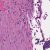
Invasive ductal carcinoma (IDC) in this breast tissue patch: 1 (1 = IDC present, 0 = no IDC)